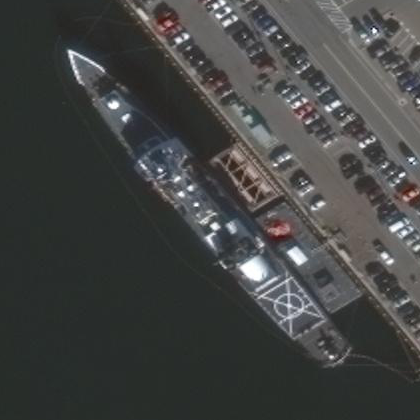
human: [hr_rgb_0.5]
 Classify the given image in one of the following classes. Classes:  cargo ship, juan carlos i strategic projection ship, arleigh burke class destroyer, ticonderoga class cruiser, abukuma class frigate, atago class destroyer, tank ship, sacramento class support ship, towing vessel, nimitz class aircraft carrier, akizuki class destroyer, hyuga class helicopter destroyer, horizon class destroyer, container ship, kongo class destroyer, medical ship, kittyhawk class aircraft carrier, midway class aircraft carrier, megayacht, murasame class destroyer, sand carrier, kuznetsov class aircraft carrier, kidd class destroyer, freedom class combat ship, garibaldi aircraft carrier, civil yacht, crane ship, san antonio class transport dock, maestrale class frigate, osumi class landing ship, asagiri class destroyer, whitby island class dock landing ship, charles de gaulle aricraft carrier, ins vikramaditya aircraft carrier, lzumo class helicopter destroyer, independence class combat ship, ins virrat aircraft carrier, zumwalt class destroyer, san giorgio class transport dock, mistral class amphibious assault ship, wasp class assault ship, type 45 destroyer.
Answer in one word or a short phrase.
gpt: Ticonderoga class cruiser